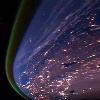
Label: land